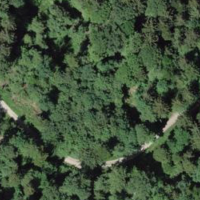
EUNIS habitat code: 44
Species observed at this site:
Cicindela campestris